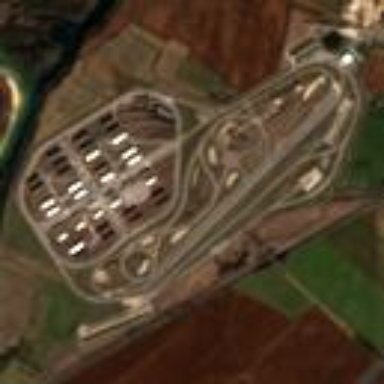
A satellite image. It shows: Sports center specializing in motorsports.